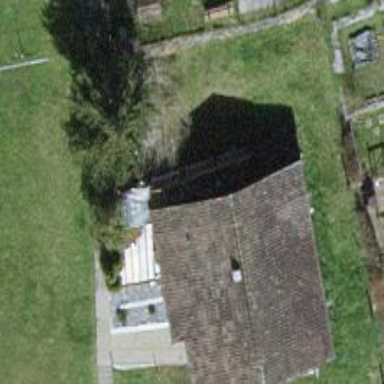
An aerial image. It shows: Detached building.